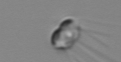
Label: Chaetoceros